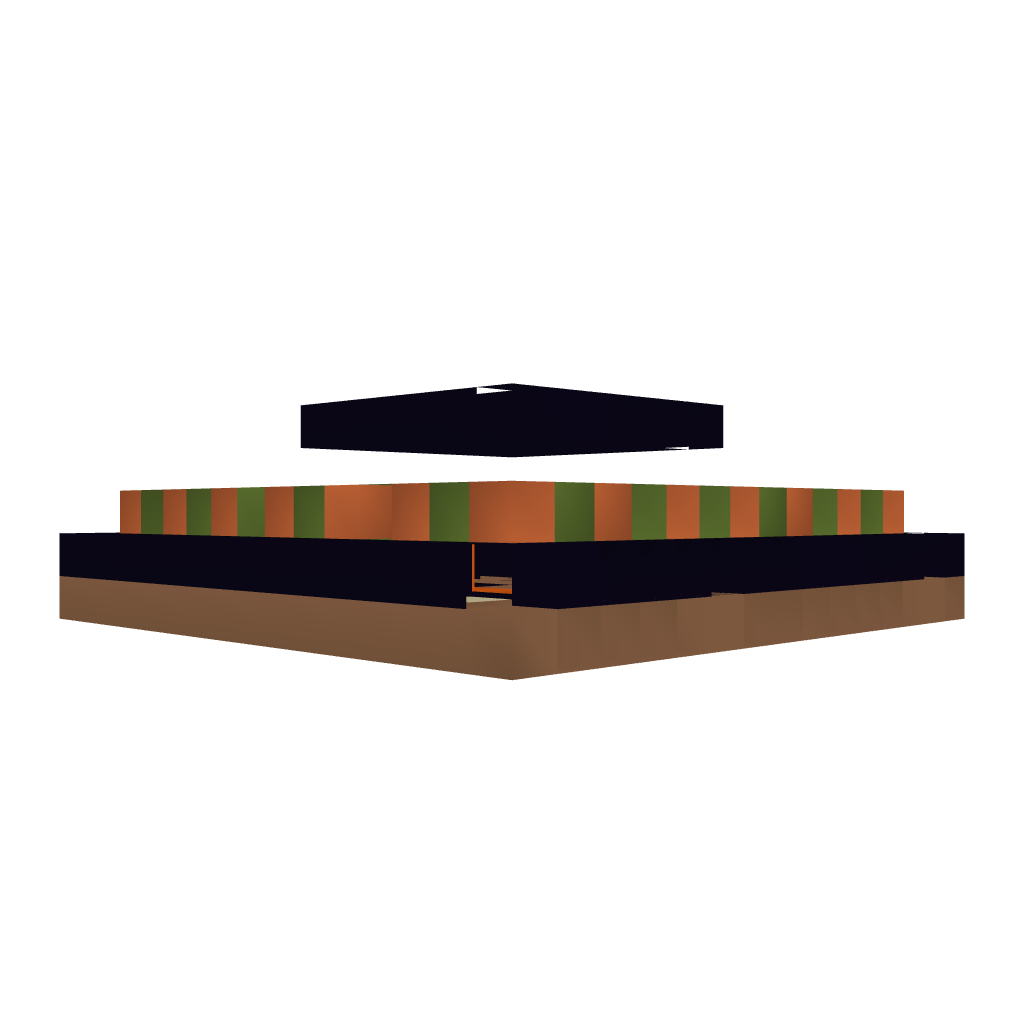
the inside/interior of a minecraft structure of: Trap for zombies